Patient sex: M
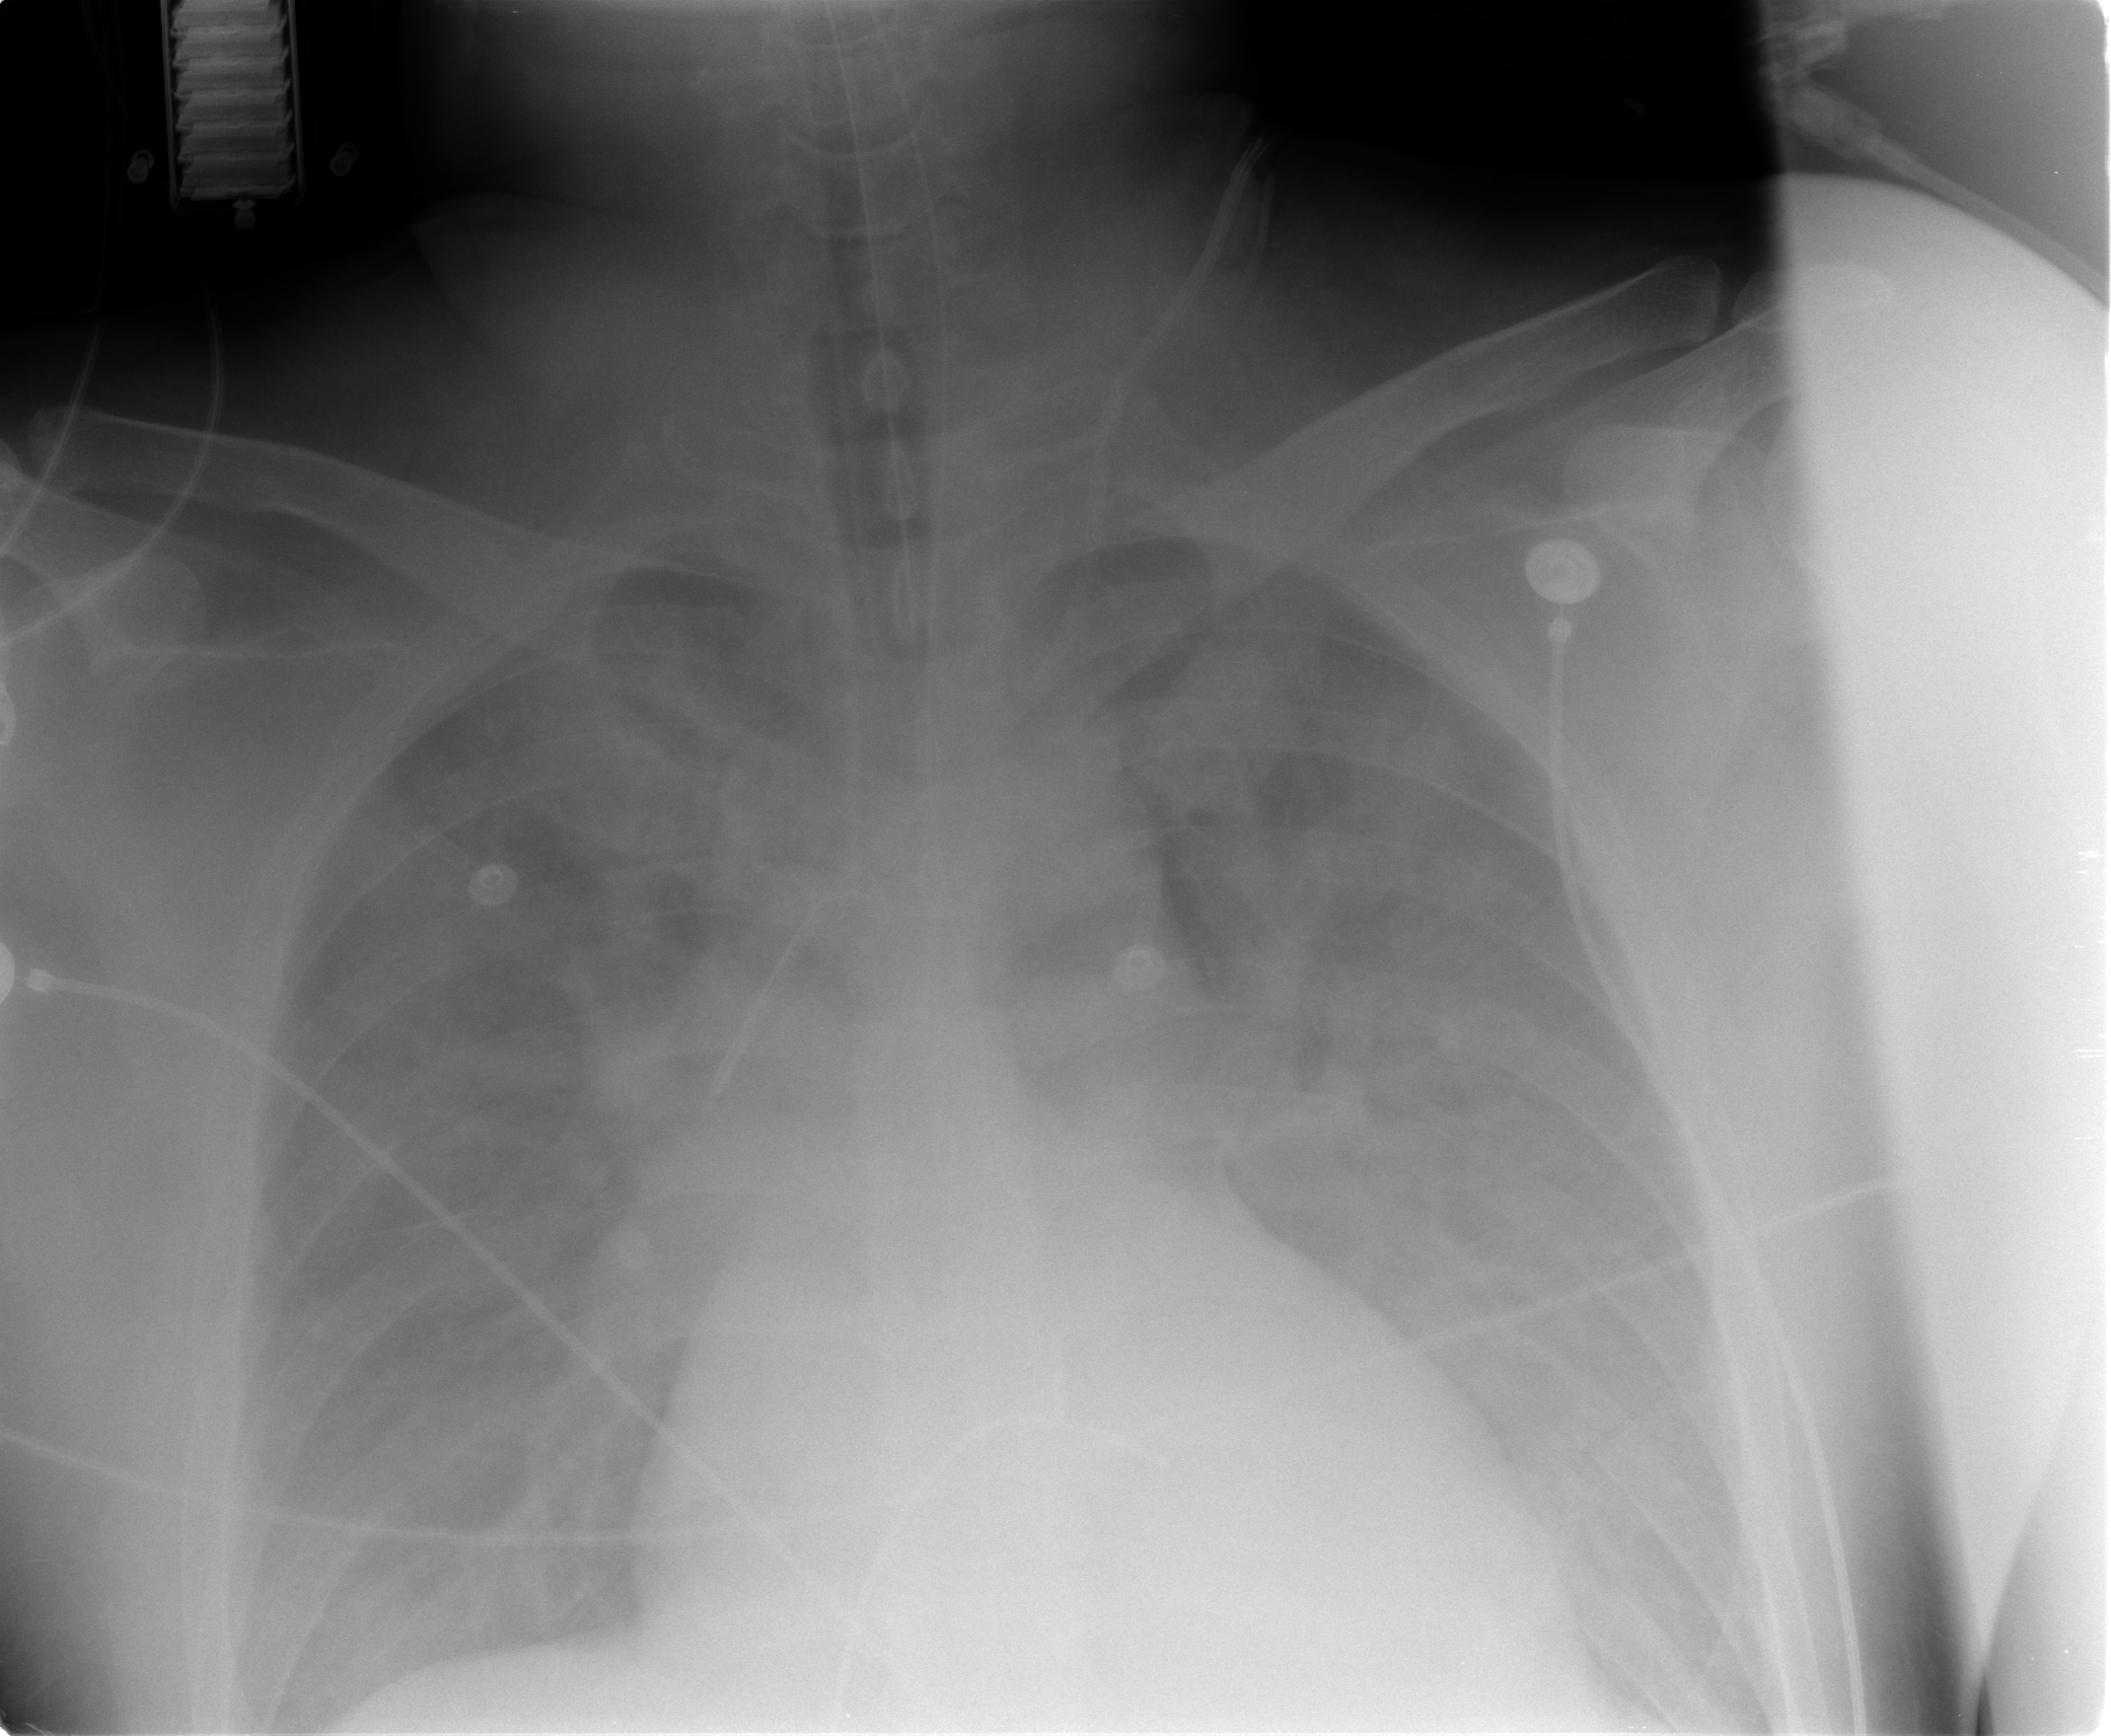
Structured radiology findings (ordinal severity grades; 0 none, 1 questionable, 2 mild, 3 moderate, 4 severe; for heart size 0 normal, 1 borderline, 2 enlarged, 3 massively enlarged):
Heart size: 1
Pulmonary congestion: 3
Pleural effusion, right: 2
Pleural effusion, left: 2
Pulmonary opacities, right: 3
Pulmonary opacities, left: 3
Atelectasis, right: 3
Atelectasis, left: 3